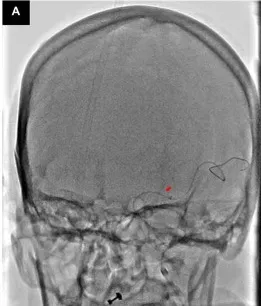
ADAPT is being performed.
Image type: radiology (mri)